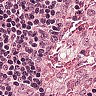
Metastatic tissue present: no